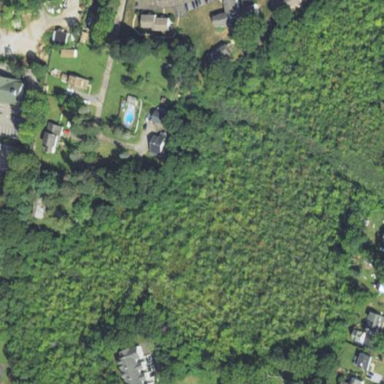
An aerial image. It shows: Beautiful woodland area.